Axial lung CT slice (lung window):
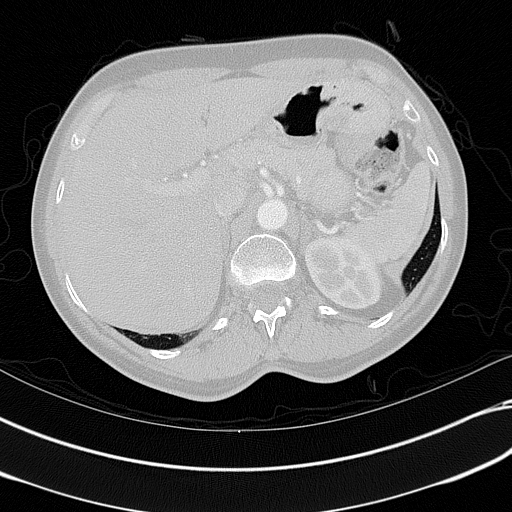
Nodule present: no